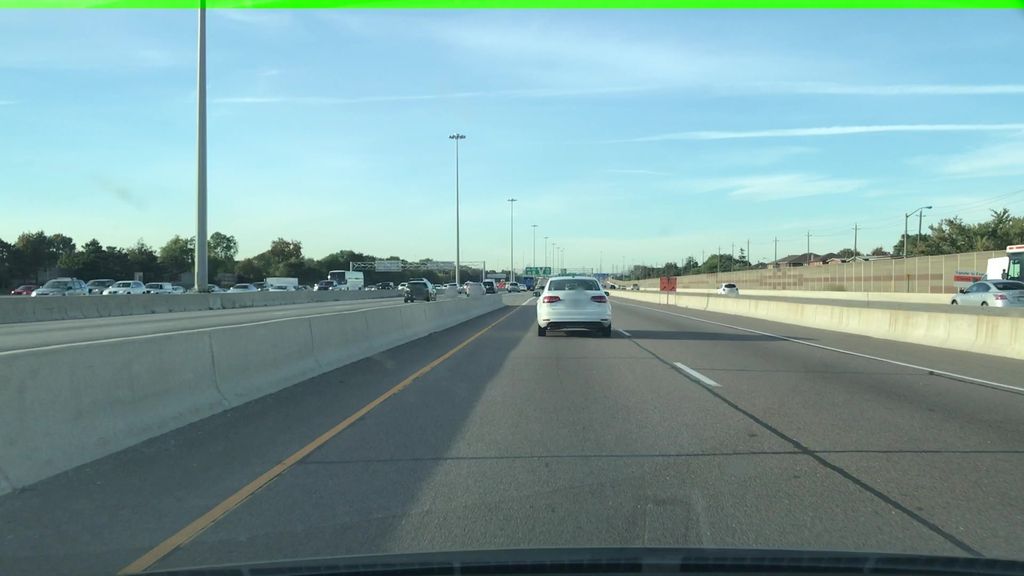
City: toronto